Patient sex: F
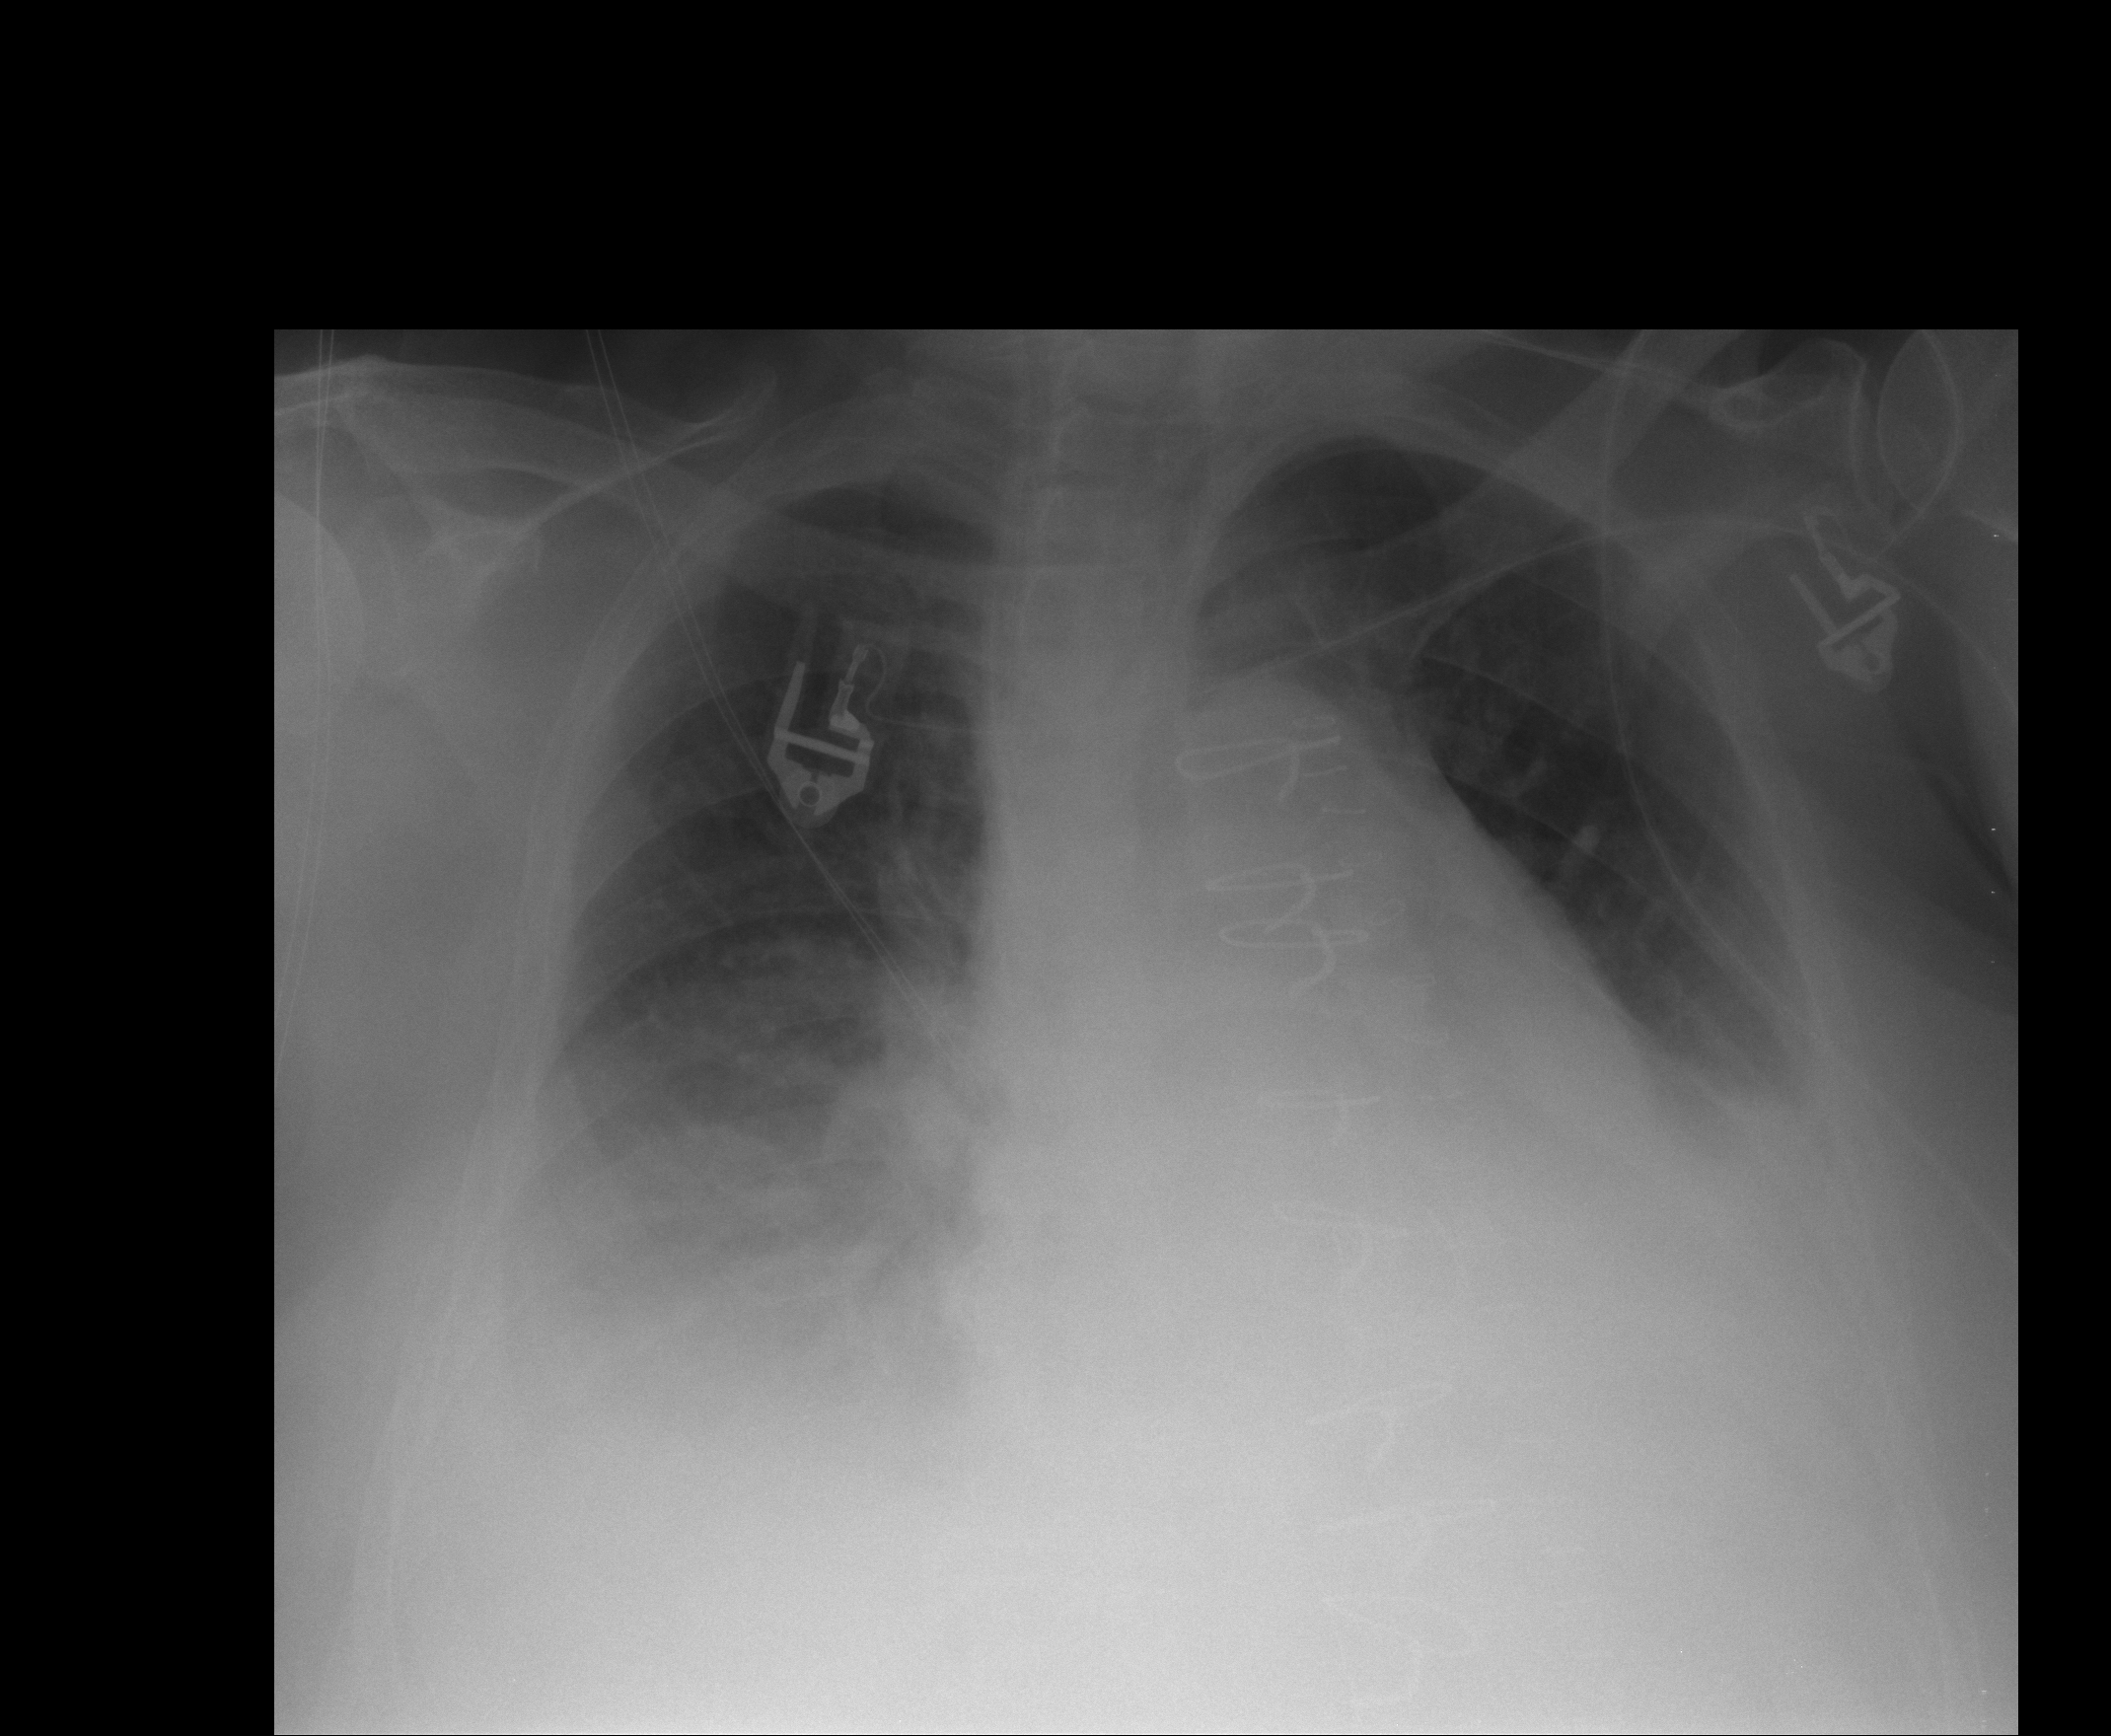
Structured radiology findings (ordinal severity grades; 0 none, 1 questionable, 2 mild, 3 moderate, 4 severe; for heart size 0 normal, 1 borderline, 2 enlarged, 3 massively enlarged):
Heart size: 2
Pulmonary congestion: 1
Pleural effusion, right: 3
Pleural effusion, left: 2
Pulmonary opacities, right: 0
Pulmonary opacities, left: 0
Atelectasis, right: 2
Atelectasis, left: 2